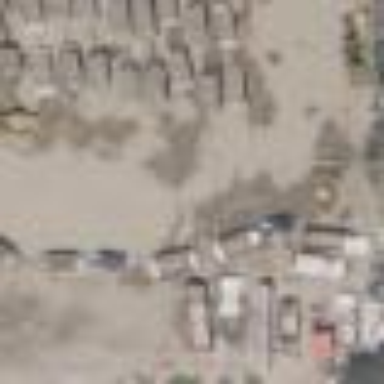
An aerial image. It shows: Industrial area designated as scrap yard.